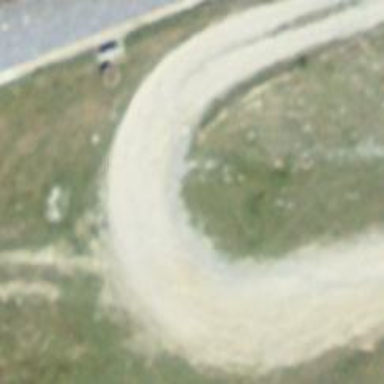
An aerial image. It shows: Track with grade 2 gravel surface.